Field crop: tomato
Growth stage: 1
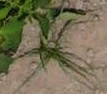
Species: cyperus